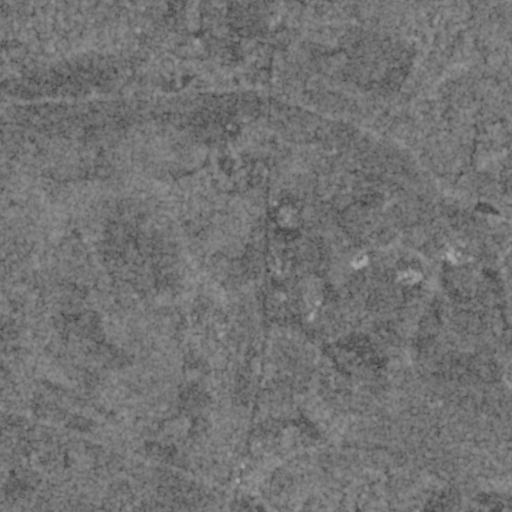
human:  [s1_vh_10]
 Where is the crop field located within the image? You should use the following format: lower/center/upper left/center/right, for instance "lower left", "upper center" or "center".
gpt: The crop field is located in the lower left of the image.
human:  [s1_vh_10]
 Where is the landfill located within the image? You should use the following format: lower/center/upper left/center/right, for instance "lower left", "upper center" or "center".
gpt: The landfill is located in the lower right of the image.
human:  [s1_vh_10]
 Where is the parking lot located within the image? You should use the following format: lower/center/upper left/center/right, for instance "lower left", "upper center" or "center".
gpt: The parking lot is located in the center of the image.
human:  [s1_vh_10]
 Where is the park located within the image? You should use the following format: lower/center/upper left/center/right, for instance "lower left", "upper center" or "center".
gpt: There is no park in the image.

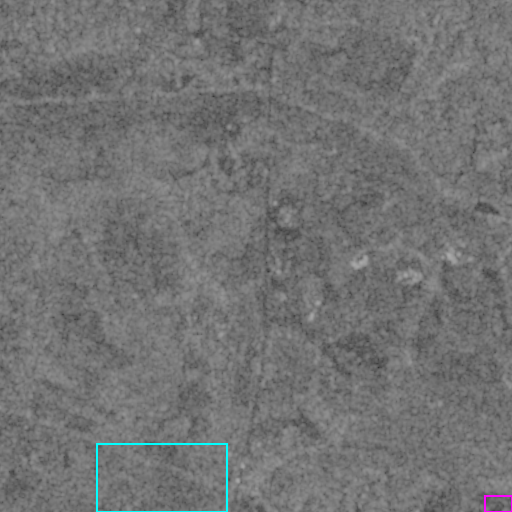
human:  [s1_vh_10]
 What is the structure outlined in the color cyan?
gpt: The structure outlined in cyan is a crop field.
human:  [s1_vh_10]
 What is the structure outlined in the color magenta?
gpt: The structure outlined in magenta is a landfill.
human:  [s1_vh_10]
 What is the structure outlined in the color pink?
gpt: There is no pink outline.